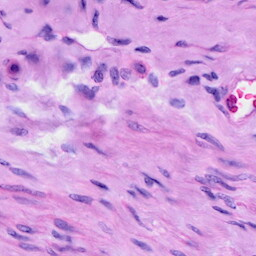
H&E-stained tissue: Cervix